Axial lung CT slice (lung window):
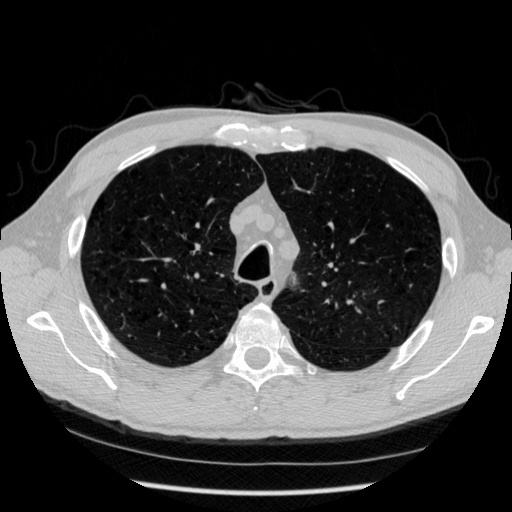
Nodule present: no